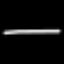
Label: line